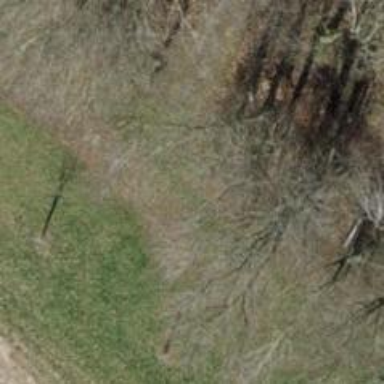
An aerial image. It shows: Path on the ground.